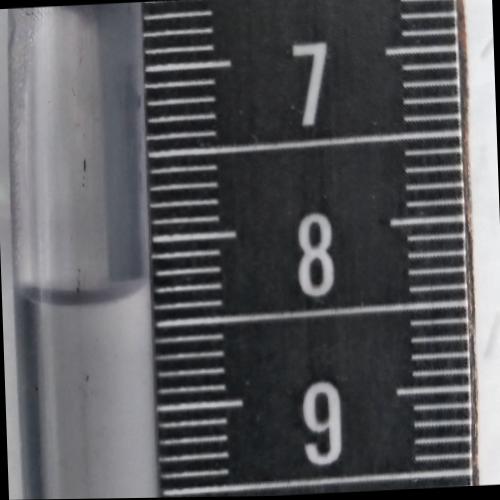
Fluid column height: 8.3 cm